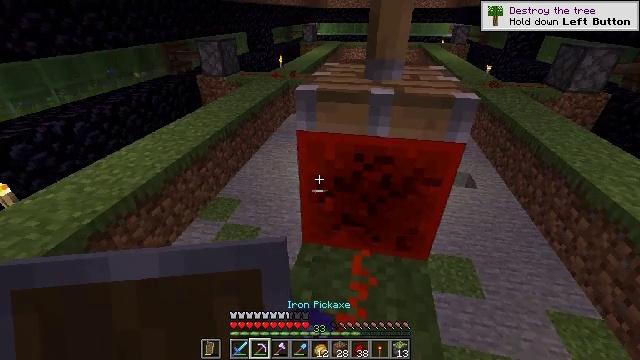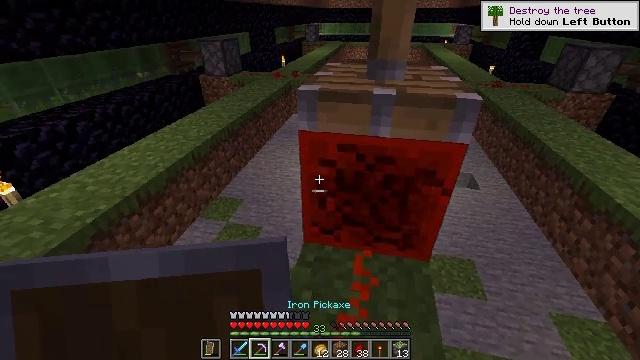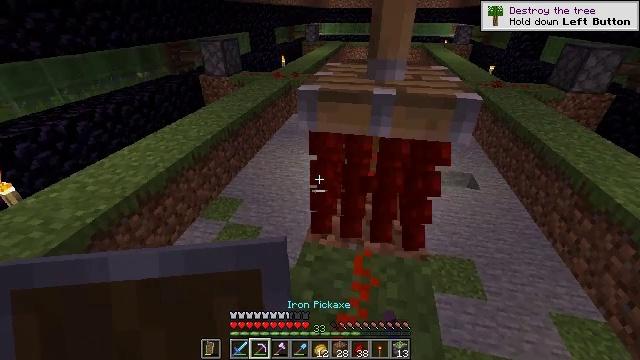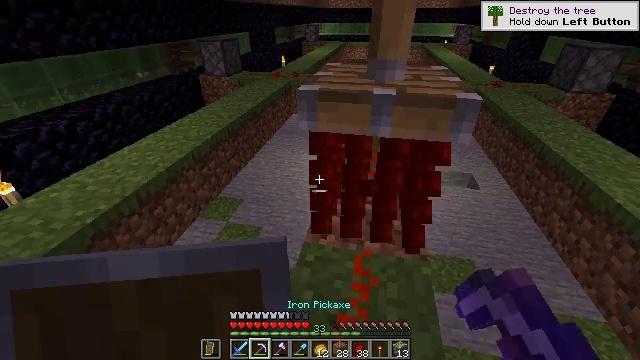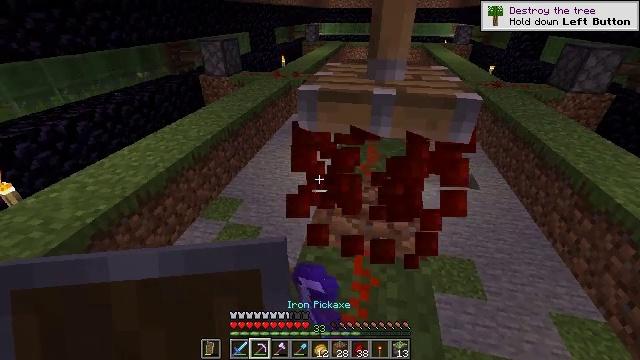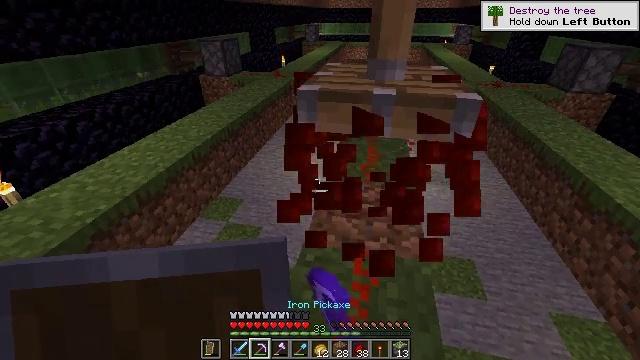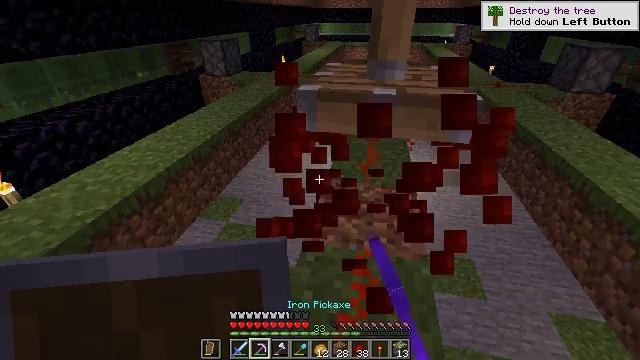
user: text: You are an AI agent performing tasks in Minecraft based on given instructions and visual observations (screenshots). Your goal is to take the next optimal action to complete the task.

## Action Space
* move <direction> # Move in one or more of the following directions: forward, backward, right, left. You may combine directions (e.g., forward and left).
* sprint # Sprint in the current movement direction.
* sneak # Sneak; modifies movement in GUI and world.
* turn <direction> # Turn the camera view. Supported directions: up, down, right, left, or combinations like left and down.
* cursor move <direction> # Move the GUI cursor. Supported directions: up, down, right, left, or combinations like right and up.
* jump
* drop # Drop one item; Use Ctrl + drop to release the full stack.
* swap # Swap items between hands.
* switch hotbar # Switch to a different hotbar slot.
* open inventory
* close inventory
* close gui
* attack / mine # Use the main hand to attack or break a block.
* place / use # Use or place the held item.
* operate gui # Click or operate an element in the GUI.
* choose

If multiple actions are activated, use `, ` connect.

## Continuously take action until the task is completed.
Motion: motion action
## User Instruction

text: Dig up the redstone block for redstone components.
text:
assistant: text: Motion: attack / mine
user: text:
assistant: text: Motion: attack / mine
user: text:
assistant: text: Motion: attack / mine
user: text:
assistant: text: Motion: attack / mine
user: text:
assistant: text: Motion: attack / mine
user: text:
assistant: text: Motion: attack / mine
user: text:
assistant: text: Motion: no_op